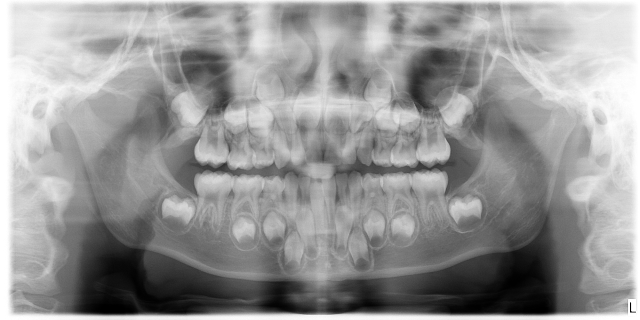
adult